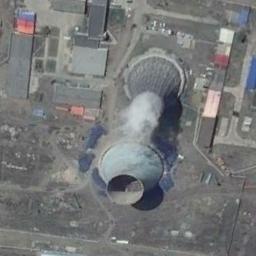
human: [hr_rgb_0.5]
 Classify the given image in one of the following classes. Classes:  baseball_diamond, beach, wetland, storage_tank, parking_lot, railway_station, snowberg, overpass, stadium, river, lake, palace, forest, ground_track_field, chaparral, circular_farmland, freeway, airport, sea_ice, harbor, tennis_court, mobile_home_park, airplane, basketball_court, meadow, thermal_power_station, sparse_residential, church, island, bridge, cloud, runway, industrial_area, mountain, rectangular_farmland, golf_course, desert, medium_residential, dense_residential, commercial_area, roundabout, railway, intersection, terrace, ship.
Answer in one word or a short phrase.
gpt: thermal_power_station